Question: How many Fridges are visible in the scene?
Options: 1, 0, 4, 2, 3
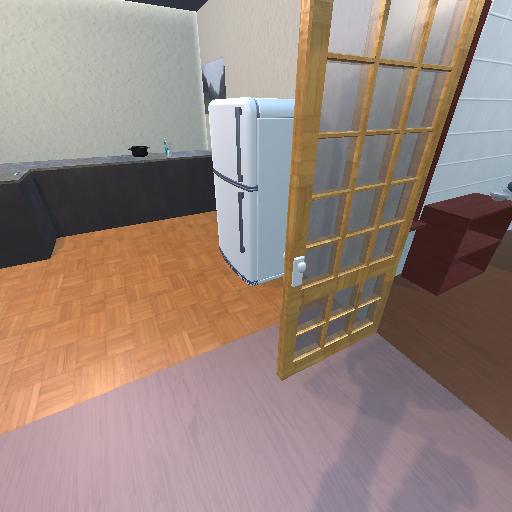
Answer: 1